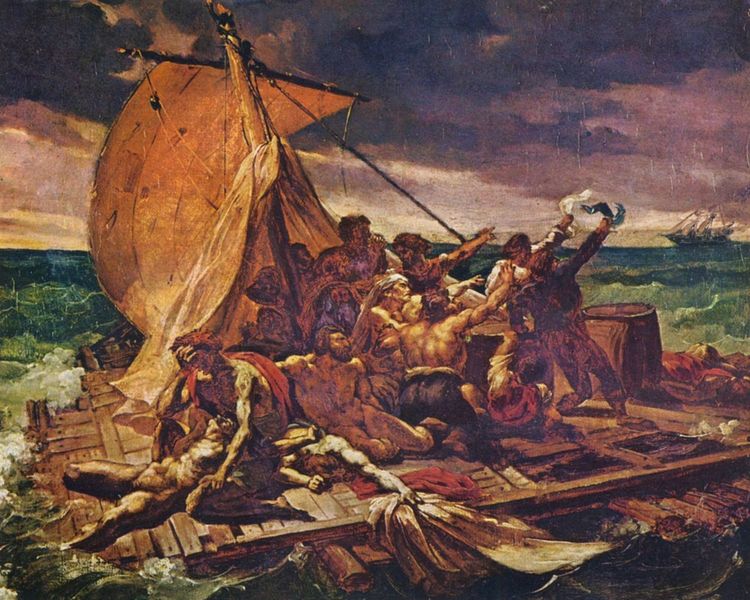
Titel: Le Radeau de la Méduse (Etude)
Künstler: Théodore Géricault
Standort: Paris
Institution: Musée du Louvre
Schlagwörter: akt, blau, dunkel, gemälde, gewitter, himmel, kampf, körper, meer, nackt, wasser, wolken, frauen, gelb, grün, menschen, see, braun, grau, hell, holz, licht, männer, orange, schwarz, skizze, zeichen, rot, tuch, hose, arm, halten, tod, tot, toter, trauer, öl, horizont, wind, sonne, schnur, stoff, tücher, gewänder, renaissance, rosa, boot, gischt, küste, schiff, segel, wellen, düster, fahne, hosen, mast, segelschiff, afrika, lila, violett, masten, angst, dampfer, not, planken, schiffbruch, schlacht, seenot, sturm, unglück, untergang, wogen, muskeln, bretter, zeigen, oberkörper, freude, ozean, regen, verderben, seil, nakt, gefahr, überfall, leichen, tote, fass, verzweiflung, sterben, floss, hilfe, reise, hunger, wrack, medusa, matrosen, kreig, odysseus, verwundet, gericault, der, rettung, schiffbrüchige, got, rufen, winken, delacroix, menschne, seeleute, reisegruppe, toto, raue see, schiffsunglück, medea, eugene, segeö, floss der medusa, kanibalismus, schwäche, breter, eer, gerettet, kannibalismus, winkend, schiffbruach, segelfloss, meer#, das floss, das floss der medusa, hilfesuchend, flo0, lebesngefahr